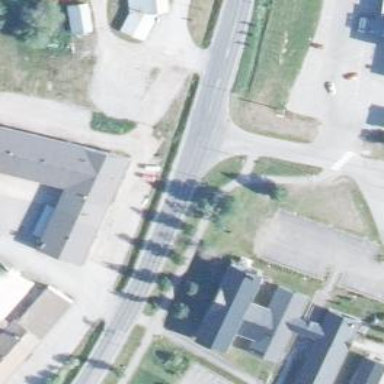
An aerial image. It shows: Cycleway.